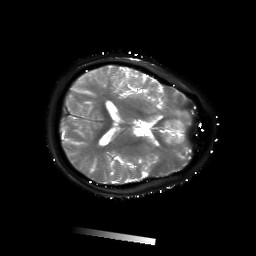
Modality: T2starmap
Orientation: axial
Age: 23
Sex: male
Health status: ill